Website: ulta-beauty
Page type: address-validator
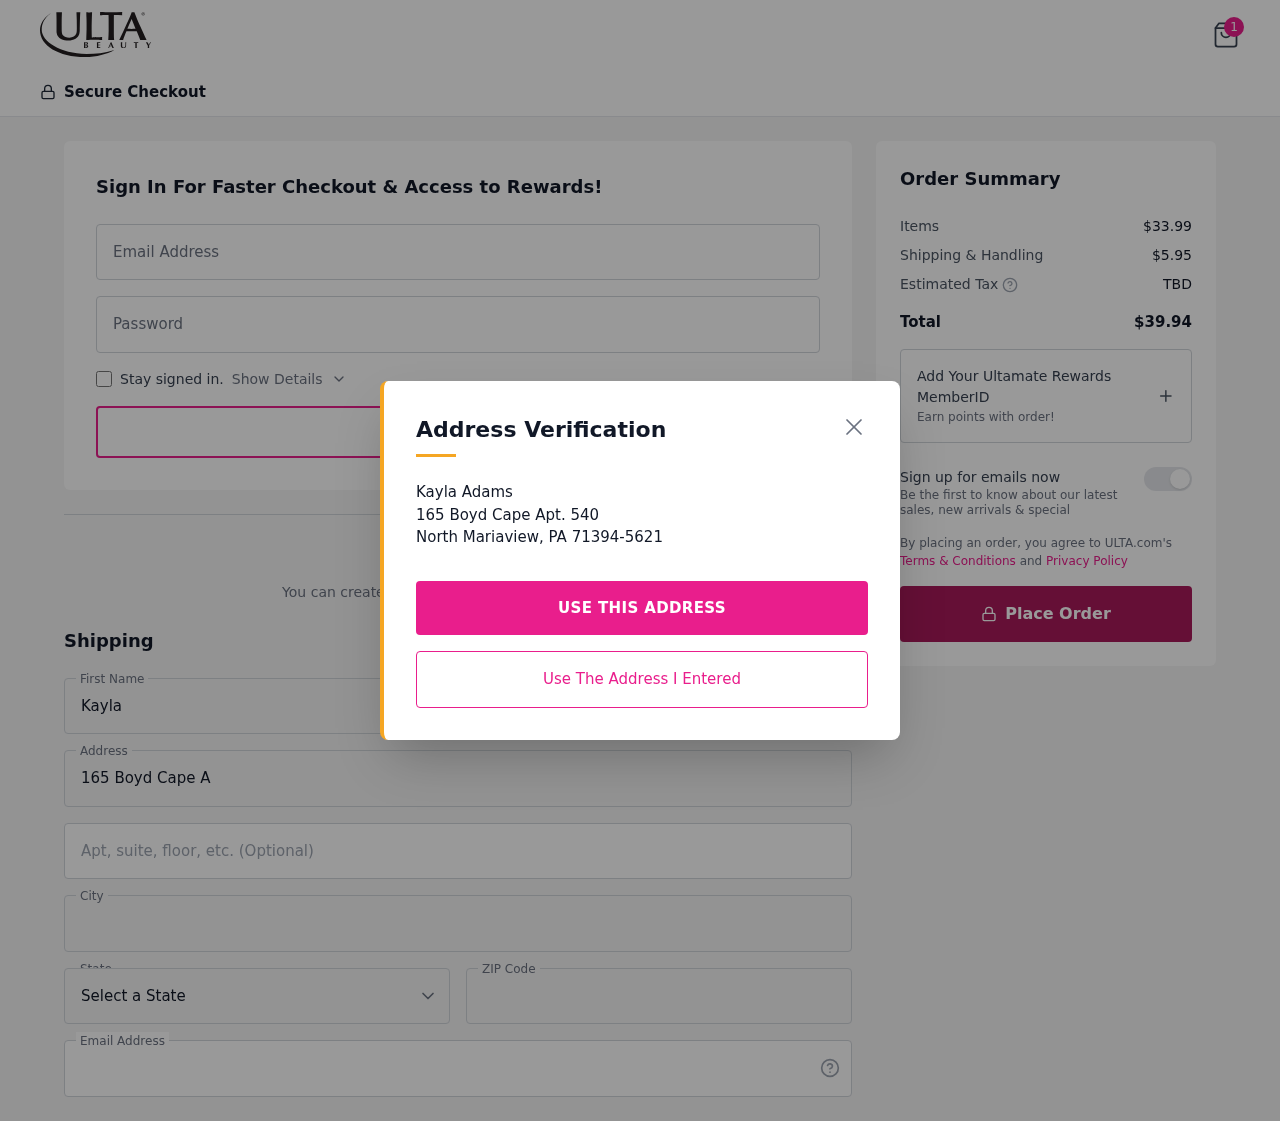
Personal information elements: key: PII_CITY
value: North Mariaview
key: PII_EMAIL
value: kaylaadams@yahoo.com
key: PII_FIRSTNAME
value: Kayla
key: PII_LASTNAME
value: Adams
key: PII_POSTCODE
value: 71394
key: PII_STATE_ABBR
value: PA
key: PII_STREET
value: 165 Boyd Cape Apt. 540
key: PII_STREET2
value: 165 Boyd Cape Apt. 540
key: PII_STREET2
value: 59314 Lucas Expressway
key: PII_FULLNAME2
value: Kayla Adams
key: PII_CITY2
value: North Mariaview
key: PII_STATE_ABBR2
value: PA
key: PII_POSTCODE_FULL
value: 71394
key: PII_POSTCODE_EXT
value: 5621
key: PII_POSTCODE_NUMERIC
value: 71394
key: PII_POSTCODE_EXT_NUMERIC
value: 5621
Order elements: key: ORDER_NUM_ITEMS
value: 1
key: ORDER_SUBTOTAL
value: $33.99
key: ORDER_SHIPPING_COST
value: $5.95
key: ORDER_TOTAL
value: $39.94